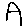
Label: house